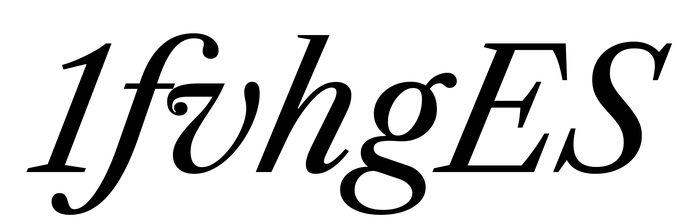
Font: LibreCaslonText-Italic_Italic